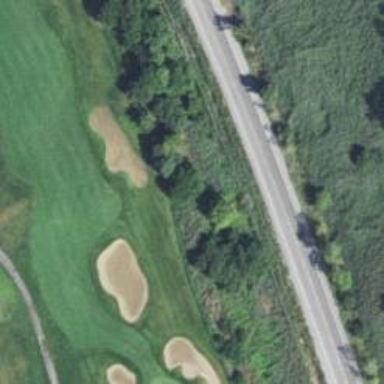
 natural feature suitable for playing golf."